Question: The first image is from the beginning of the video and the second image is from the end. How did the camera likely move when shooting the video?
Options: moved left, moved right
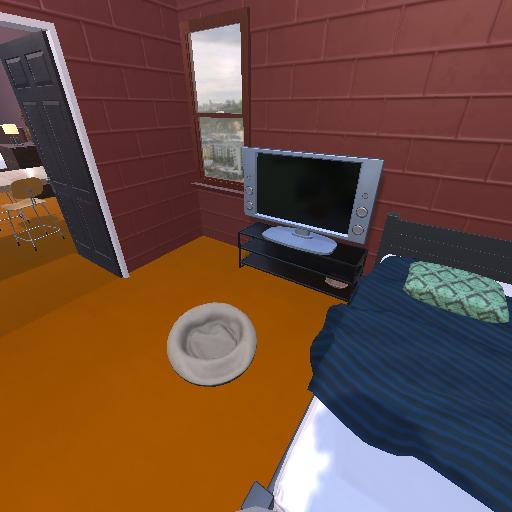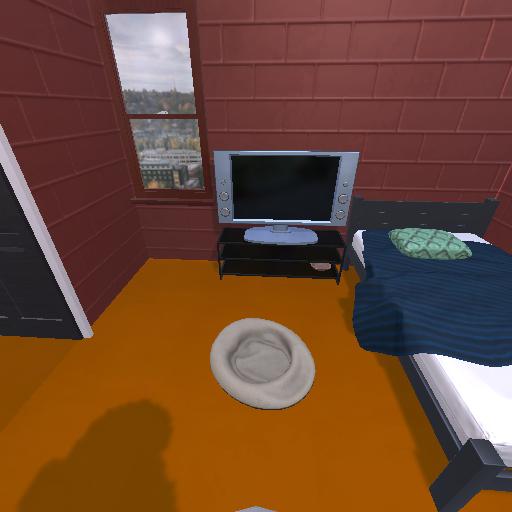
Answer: moved left